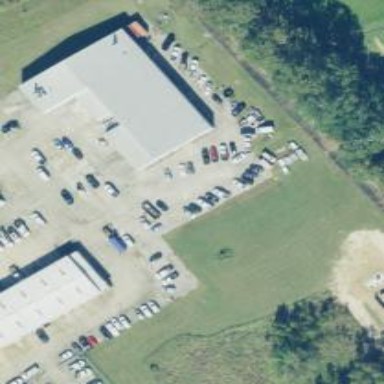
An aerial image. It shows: Building that houses car repair shop.